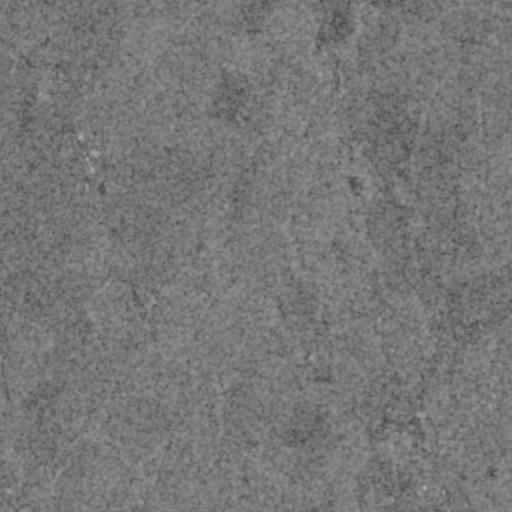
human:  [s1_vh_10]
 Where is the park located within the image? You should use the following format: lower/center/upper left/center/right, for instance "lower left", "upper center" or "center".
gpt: The park is located in the lower right of the image.
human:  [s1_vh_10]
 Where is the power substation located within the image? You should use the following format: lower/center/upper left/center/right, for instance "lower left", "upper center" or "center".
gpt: The power substation is located in the center right of the image.
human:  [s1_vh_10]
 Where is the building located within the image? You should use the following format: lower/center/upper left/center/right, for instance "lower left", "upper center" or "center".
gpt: The building is located in the lower right of the image.
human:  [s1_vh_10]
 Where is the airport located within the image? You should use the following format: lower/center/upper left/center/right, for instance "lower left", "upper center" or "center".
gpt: There is no airport in the image.

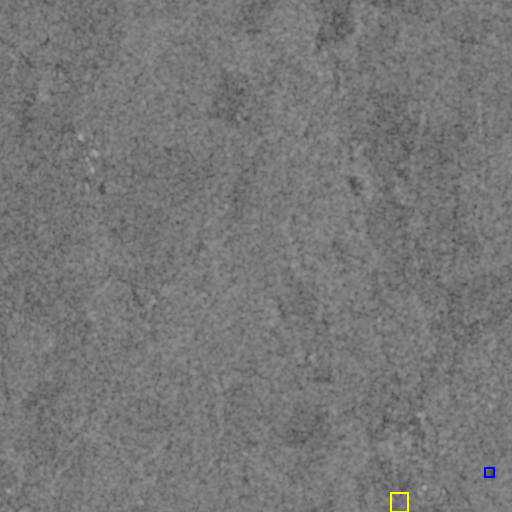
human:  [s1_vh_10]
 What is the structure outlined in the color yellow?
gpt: The structure outlined in yellow is a park.
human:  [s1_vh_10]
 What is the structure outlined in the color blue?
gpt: The structure outlined in blue is a building.
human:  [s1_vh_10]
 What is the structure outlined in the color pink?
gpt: There is no pink outline.